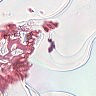
Metastatic tissue present: no